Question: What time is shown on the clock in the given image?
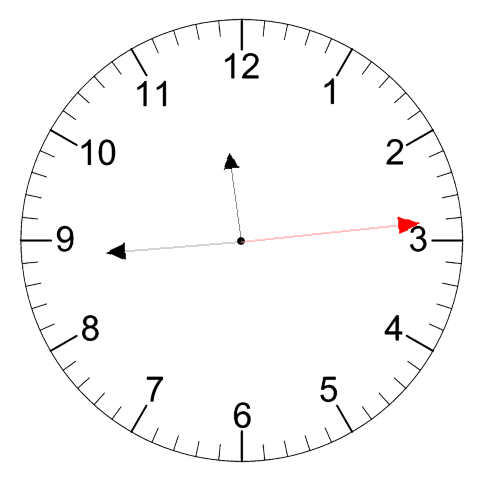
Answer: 11:44:14